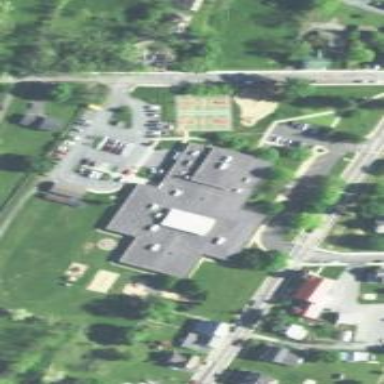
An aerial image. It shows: School.